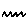
Label: zigzag